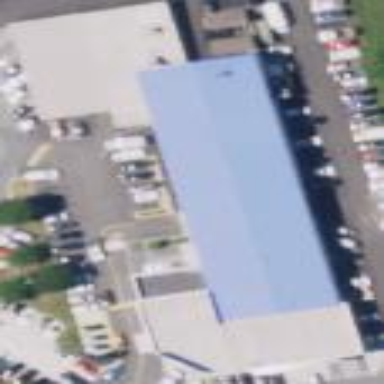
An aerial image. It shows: Retail building that houses car shop.